Question: I am trying to parse the following XML File:

However when I parse it:
'''
-(void)parser:(NSXMLParser *)parser didStartElement:(NSString *)elementName namespaceURI:(NSString *)namespaceURI qualifiedName:(NSString *)qName attributes:(NSDictionary *)attributeDict
{
currentElementName = elementName;
}
-(void)parser:(NSXMLParser *)parser foundCharacters:(NSString *)string
{
if ([currentElementName isEqualToString:@"link"]) {
NSLog(@"Link: %@",string);
}
}
'''
I get the following NSLOG:
'''
Link: http://www.flickr.com/photos/114014058@N06/
Link:
Link: http://www.flickr.com/photos/114014058@N06/
Link:
Link:
Link: http://www.flickr.com/photos/114014058@N06/<PHONE>/
Link:
'''
As you see the URL I want is not appearing and there is a bunch of empty URLs.
Why?
Thank you!
I tried Rhythmic Fistman's answer but all I get is:
'link is (null)'
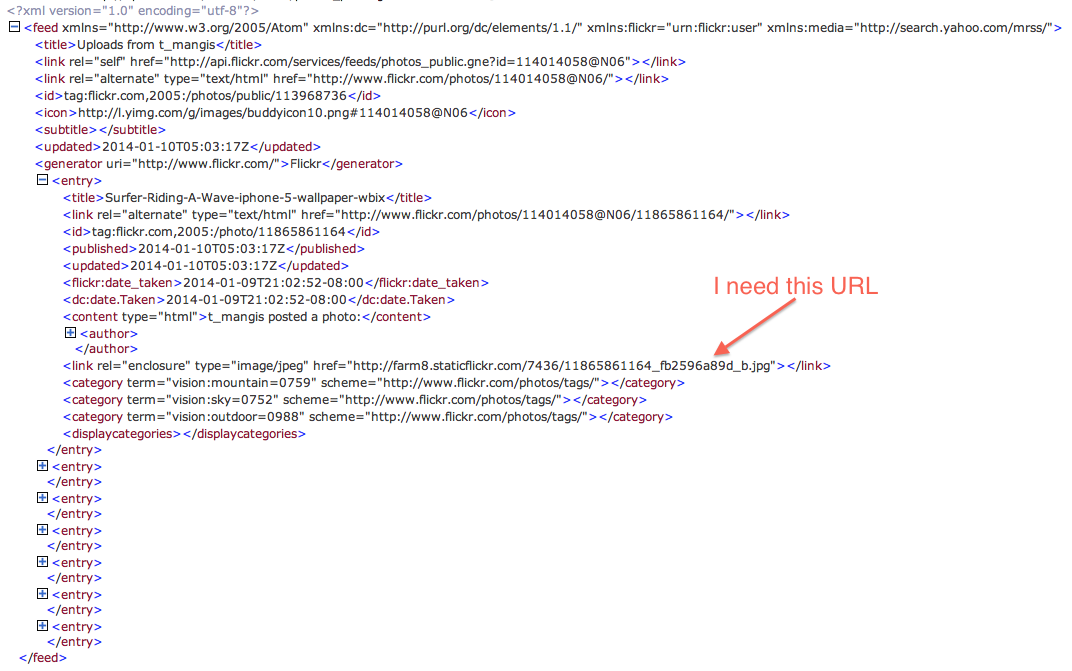
Answer: Try the 'didStartElement' callback.
'''
- (void)parser:(NSXMLParser *)parser didStartElement:(NSString *)elementName namespaceURI:(NSString *)namespaceURI qualifiedName:(NSString *)qName attributes:(NSDictionary *)attributeDict;
'''
When 'elementName' is '@"link"' your url should be in 'attributeDict[@"href"]'.
e.g.
'''
- (void)parser:(NSXMLParser *)parser didStartElement:(NSString *)elementName namespaceURI:(NSString *)namespaceURI qualifiedName:(NSString *)qName attributes:(NSDictionary *)attributeDict {
if([elementName isEqualToString:@"link"]) {
NSLog(@"link is %@
", attributeDict[@"href"]);
}
}
'''